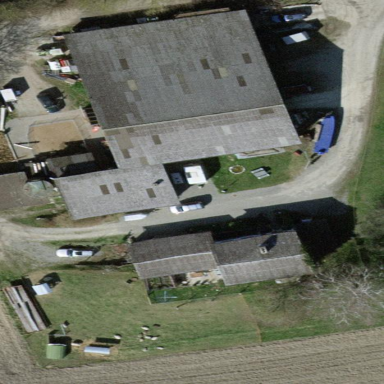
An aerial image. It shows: Farmyard area.